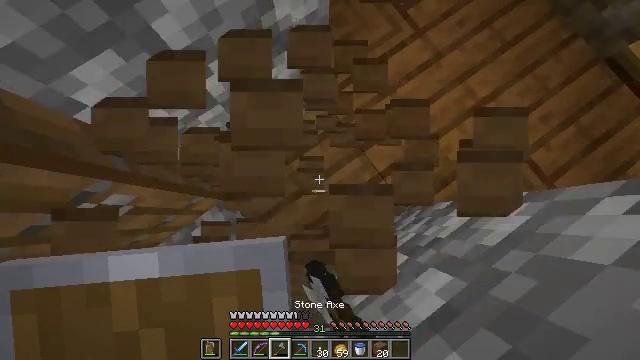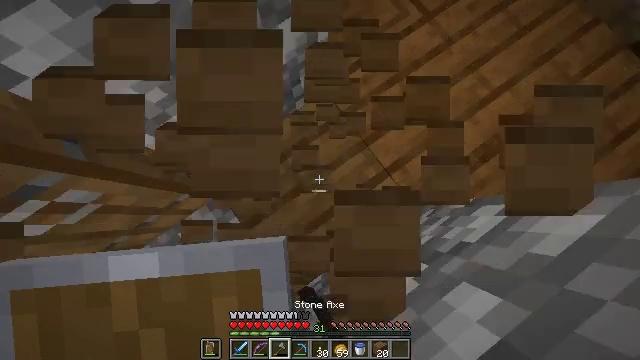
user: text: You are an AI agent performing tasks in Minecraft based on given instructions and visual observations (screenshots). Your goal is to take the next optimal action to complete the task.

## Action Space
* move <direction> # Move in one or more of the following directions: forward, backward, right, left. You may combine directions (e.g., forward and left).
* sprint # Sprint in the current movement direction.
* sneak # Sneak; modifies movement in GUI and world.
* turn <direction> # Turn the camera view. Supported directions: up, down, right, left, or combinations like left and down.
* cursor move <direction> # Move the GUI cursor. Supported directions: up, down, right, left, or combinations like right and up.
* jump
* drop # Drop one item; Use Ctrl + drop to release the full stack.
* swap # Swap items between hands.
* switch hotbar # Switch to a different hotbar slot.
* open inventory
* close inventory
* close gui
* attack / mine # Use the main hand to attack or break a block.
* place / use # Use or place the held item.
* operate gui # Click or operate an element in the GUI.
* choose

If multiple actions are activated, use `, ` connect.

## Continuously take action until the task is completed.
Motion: motion action
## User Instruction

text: Mine spruce planks to gather materials.
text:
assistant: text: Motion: attack / mine
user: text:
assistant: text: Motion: attack / mine